Question: Our software using signed drivers, everything works correctly. But for some reasons this driver appear as unsigned in device manager. In our case this makes unwanted warnings in failover cluster validation reports on Windows Server, which may make our customers a bit confused. What may cause such behaviour? Thanks.

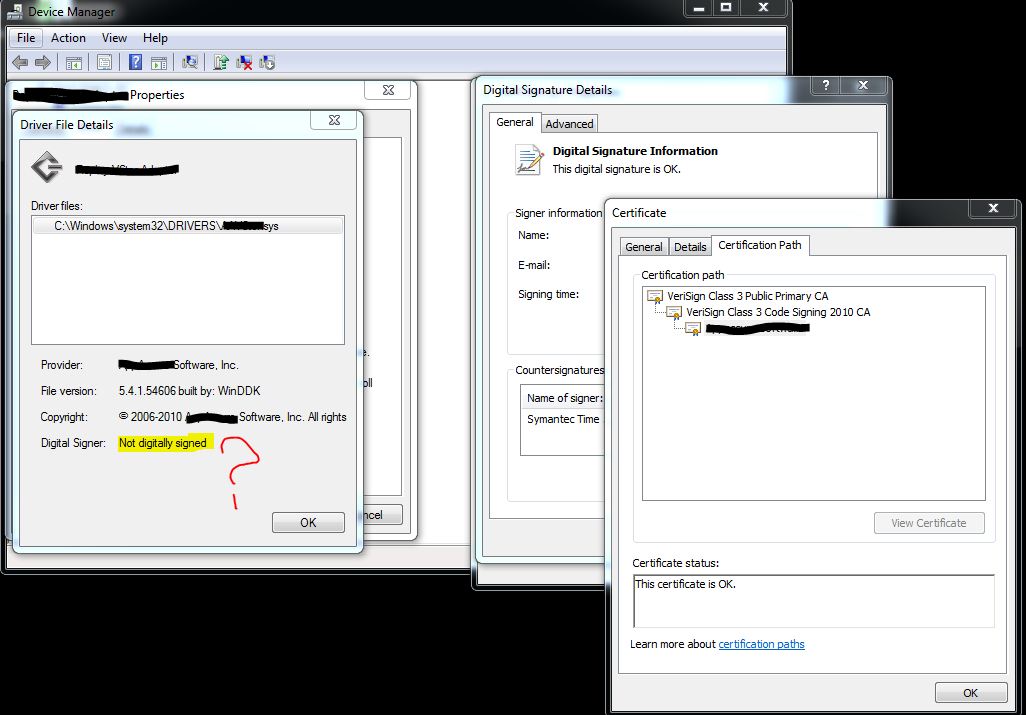
Answer: Found solution!
The problem was in missing cross certificate
Signing should look like this:
'''
signtool sign /v /f "Cert.pfx" /p pwd /ac "Cross.cer" /t "http://timestamp.server" driver.sys
'''
Cross certificates itself can be found here - <URL>